Field crop: maize
Growth stage: 2
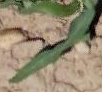
Species: maize